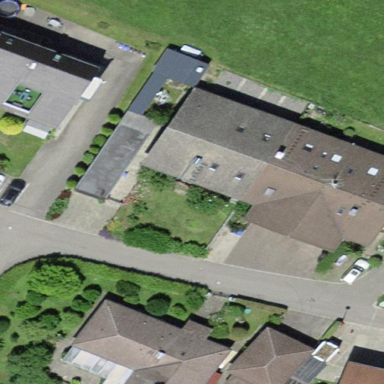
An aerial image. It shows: Terrace building.